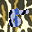
Label: 5